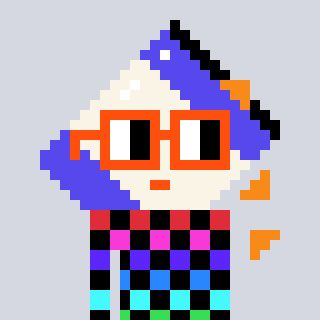
a pixel art character with square orange glasses, a chips-shaped head and a grayscale-colored body on a cool background